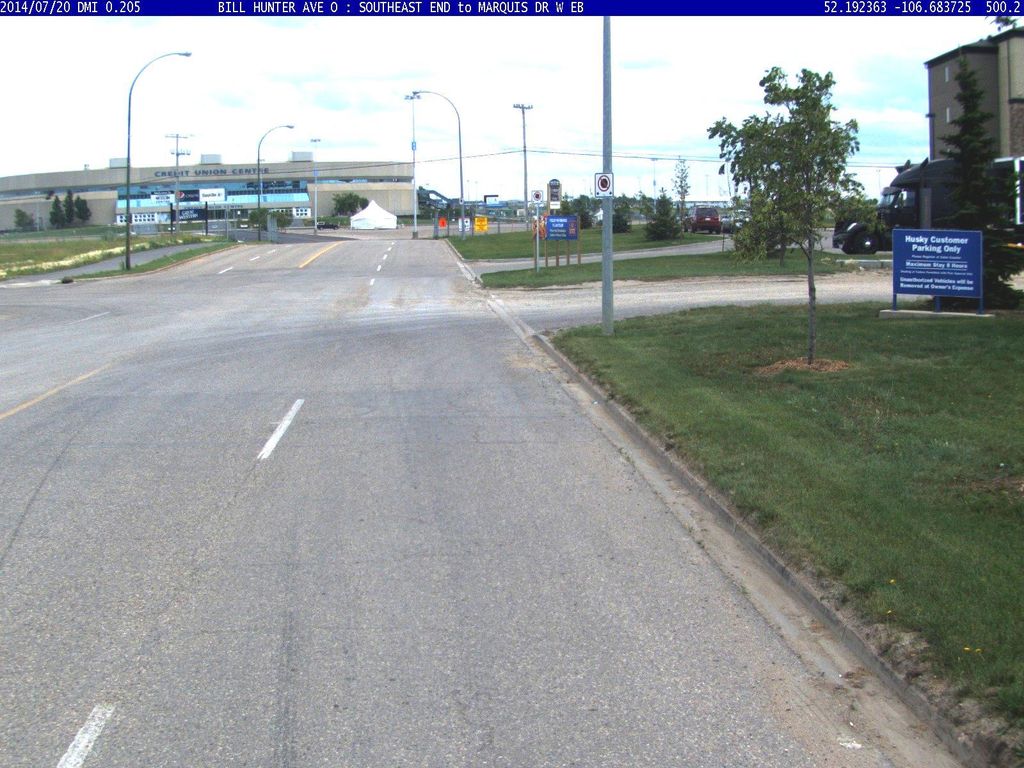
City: saskatoon